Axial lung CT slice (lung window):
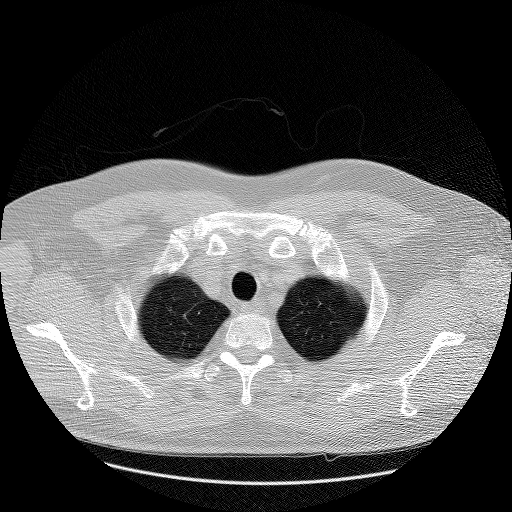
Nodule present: no